Interaction volume radius: 10 \u00c5
Interaction volume height: 30 \u00c5
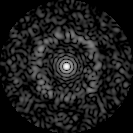
Disorder parameter: 0.7787